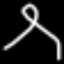
Label: squiggle